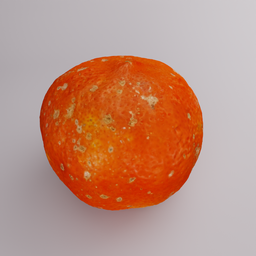
Label: decoration